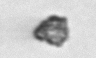
Label: detritus_transparent